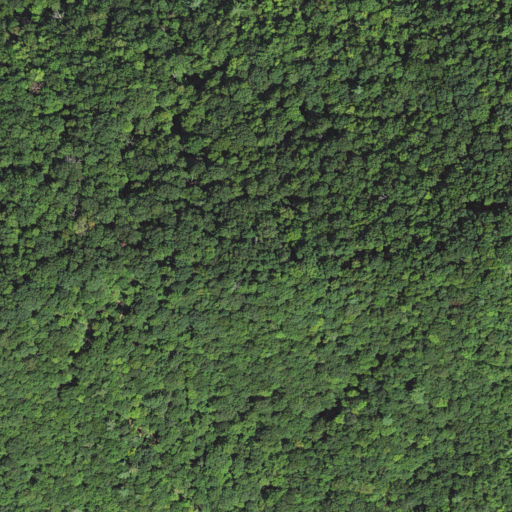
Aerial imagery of gap in North Carolina named Phone Line Gap containing deciduous forest, mixed forest, and evergreen forest